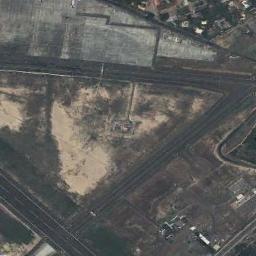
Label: runway